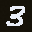
Label: 3